Question: I would like to make the first page of an HTML5/CSS/JS Website staying always fullscreen with an
background image and the following pages should stay normal.
For example like here: <URL>
I made a quick mockup of what i mean:
Any ideas how this can be done?
I tried fullPage.js but it does not work with the other pages.
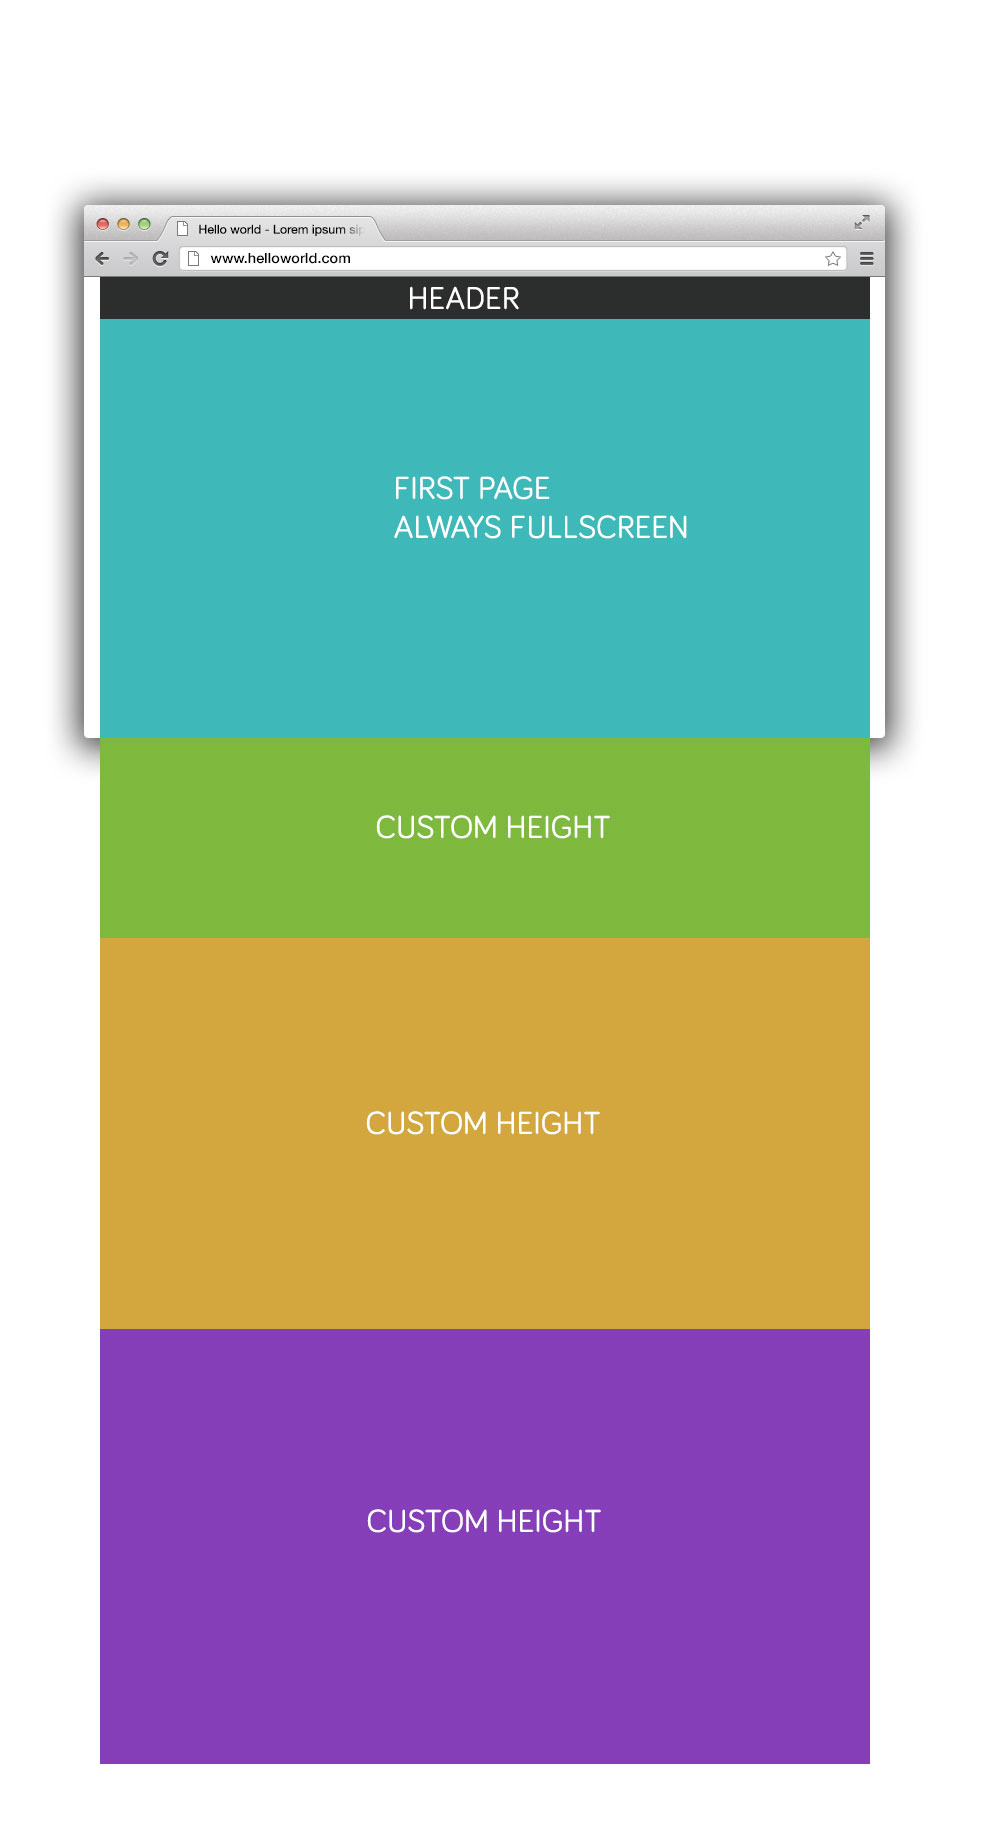
Answer: That's not a "first-page".
'<html>' and '<body>'are set to 100% height, and then its content is set to overflow out of the body.
The first child in the list of children has a height of at least 100% (which is 100% of the parent-height, which is 100% of the browser height).
The rest of the children have auto-defined heights based on their contents.
There are several ways of getting this end result, using position:fixed or position:absolute, et cetera.